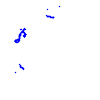
Particle: pion